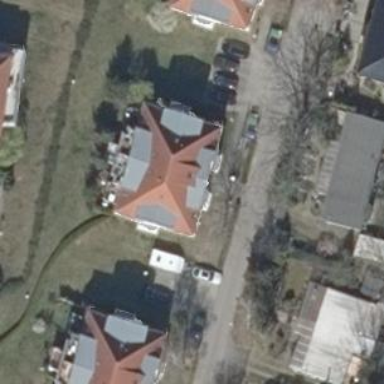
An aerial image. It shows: Image showing building with apartments.